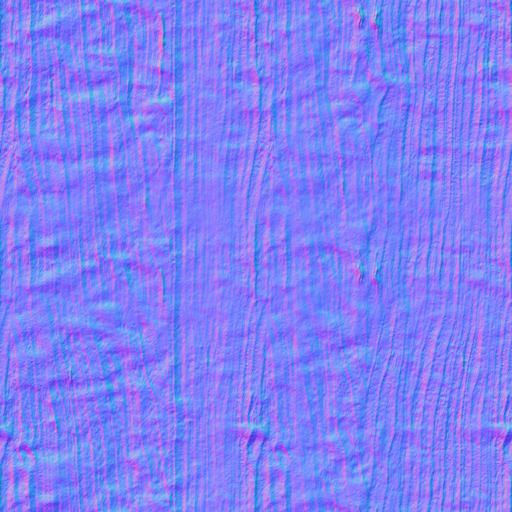
clean light shiny wood wooden